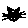
Label: cat